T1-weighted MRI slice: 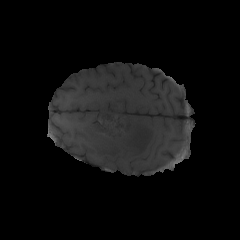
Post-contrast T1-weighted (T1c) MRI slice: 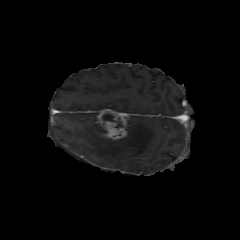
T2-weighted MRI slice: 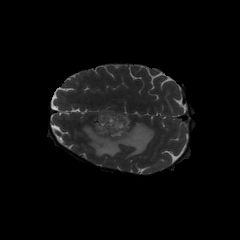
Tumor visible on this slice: yes